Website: walmart
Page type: customer-info-address
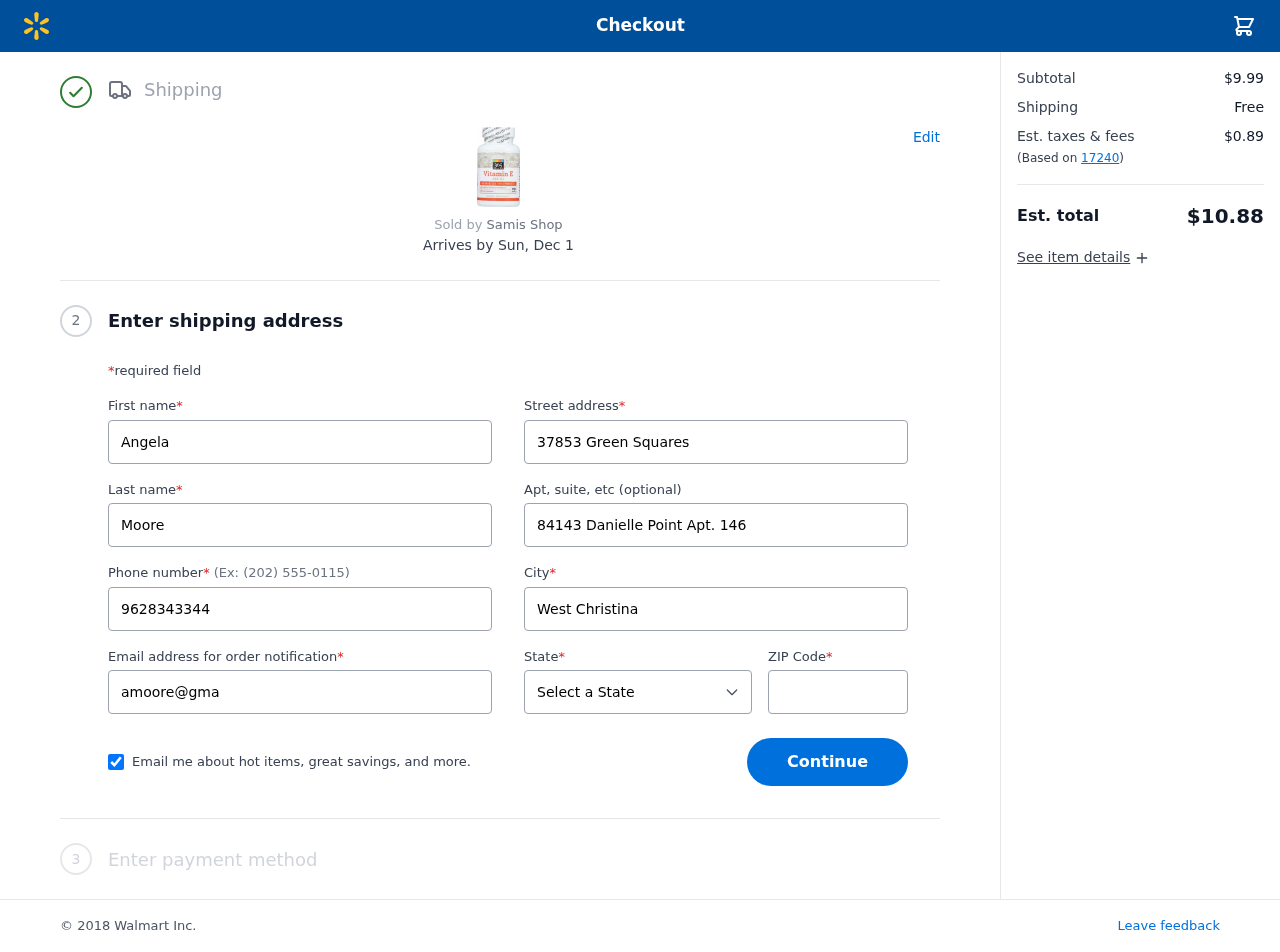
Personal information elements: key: PII_CITY
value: West Christina
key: PII_EMAIL
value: amoore@gmail.com
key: PII_FIRSTNAME
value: Angela
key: PII_LASTNAME
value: Moore
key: PII_PHONE
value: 9628343344
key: PII_POSTCODE
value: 17240
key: PII_STATE
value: Illinois
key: PII_STREET
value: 37853 Green Squares
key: PII_STREET2
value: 84143 Danielle Point Apt. 146
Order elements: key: ORDER_DELIVERY_DATE
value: Sun, Dec 1
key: ORDER_SUBTOTAL
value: $9.99
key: ORDER_SHIPPING_COST
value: Free
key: ORDER_TAX
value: $0.89
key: ORDER_TOTAL
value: $10.88